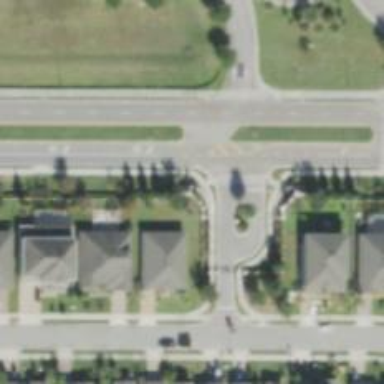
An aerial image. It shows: Unclassified road with sidewalk on the left.